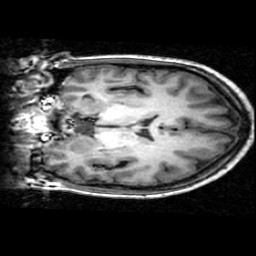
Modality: T1w
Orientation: coronal
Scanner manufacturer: ge
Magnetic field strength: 3 T
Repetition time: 0.00904 s
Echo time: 0.00184 s